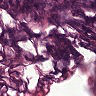
Metastatic tissue present: no